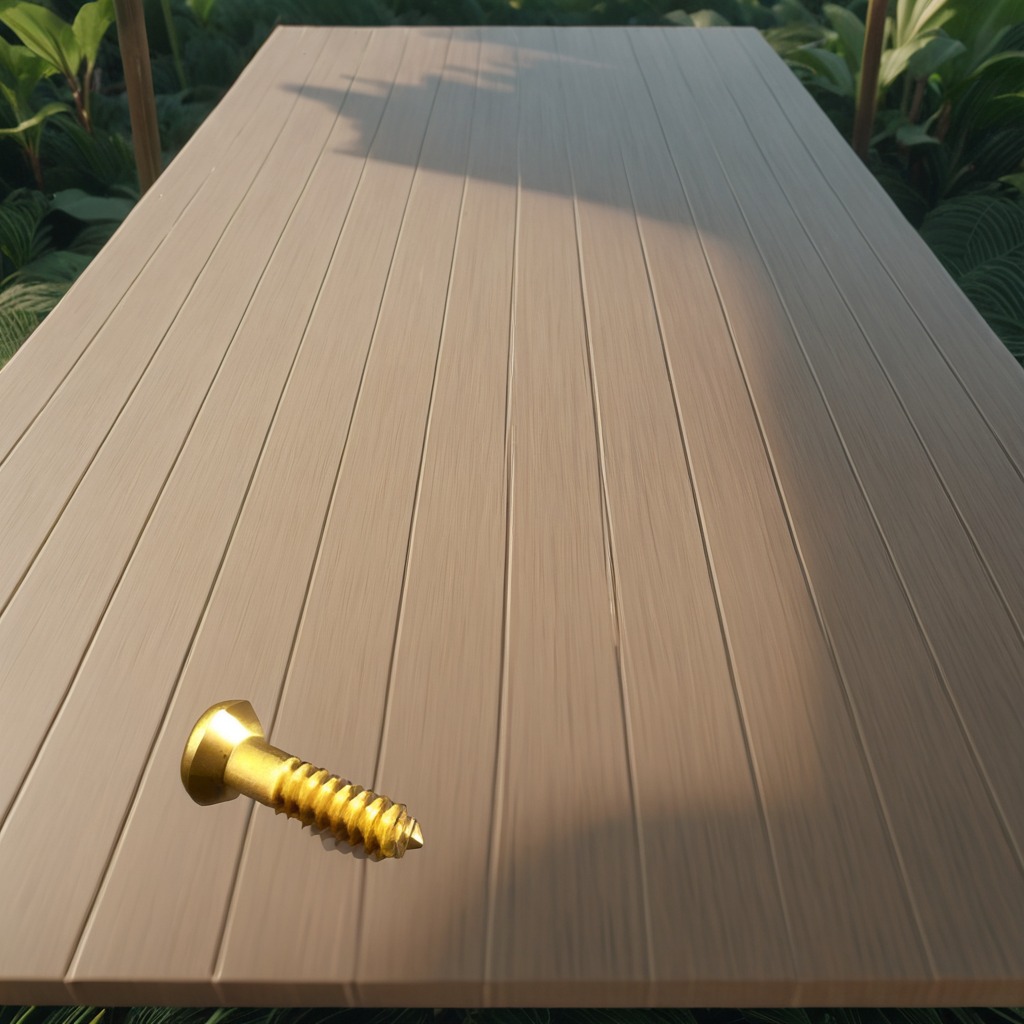
A metal screw is lying on a wooden table inside a jungle field workshop tent.